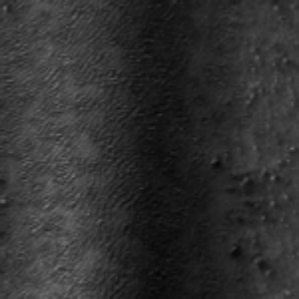
Label: frost